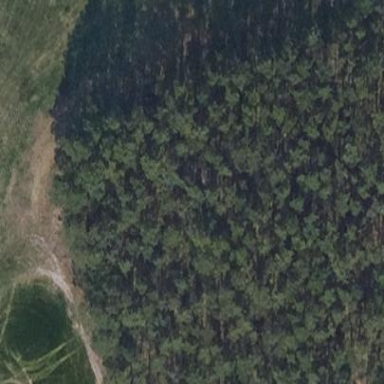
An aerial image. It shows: Forest area.